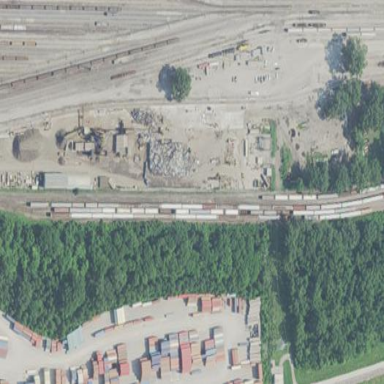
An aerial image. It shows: Railway yard used for servicing.